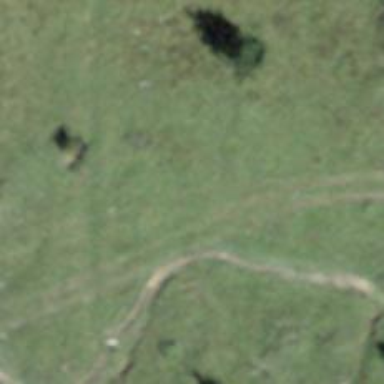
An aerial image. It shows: Path covered in grass.